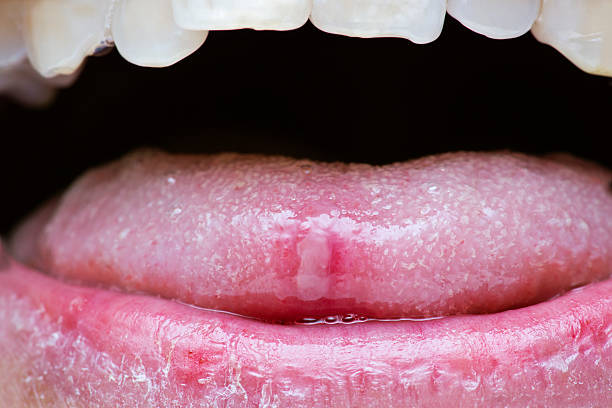
Condition: Mouth Ulcer